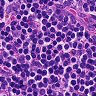
Metastatic tissue present: no